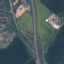
Land use / land cover: Highway